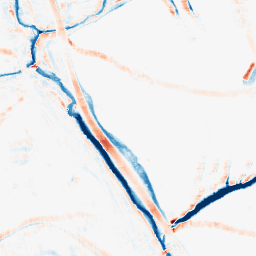
Category: morphological
Decomposition family: morphological_square
Decomposition parameters: operation: average
size: 10
Upsampling method: sinc_blackman
Upsampling parameters: scale: 2
kernel_size: 16
Upsampling scale: 2